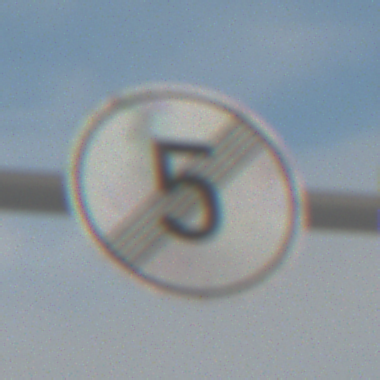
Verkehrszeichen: EndeGeschwindigkeit5
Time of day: MorningAfternoon
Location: Outdoor (Nature)
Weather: Overcast
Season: Winter
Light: Natural